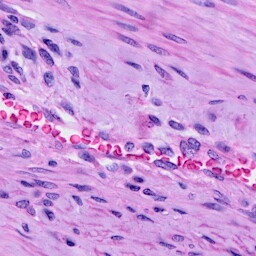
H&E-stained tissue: Cervix